Question: Simple AvalonDock application with only LayoutDocumentPane.

XAML:
'''
<Window x:Name="MainWindow1" x:Class="AvalonTest2.MainWindow"
xmlns="http://schemas.microsoft.com/winfx/2006/xaml/presentation"
xmlns:x="http://schemas.microsoft.com/winfx/2006/xaml"
xmlns:xcad="http://schemas.xceed.com/wpf/xaml/avalondock"
Title="MainWindow" Height="350" Width="525" Loaded="MainWindow1_Loaded">
<Grid Name="MainGrid" HorizontalAlignment="Stretch" VerticalAlignment="Stretch">
<Grid.RowDefinitions>
<RowDefinition Height="Auto"/>
<RowDefinition Height="*"/>
</Grid.RowDefinitions>
<ToolBar Grid.Row="0" Grid.Column="0">
<Button Content="New Tab" Margin="10,0,0,0" Click="NewTabClick"/>
<Button Content="Save layout" Margin="10,0,0,0" Click="Button_Click"/>
</ToolBar>
<xcad:DockingManager x:Name="dockManager" Grid.Row="1">
<xcad:LayoutRoot x:Name="_layoutRoot">
<xcad:LayoutPanel Orientation="Horizontal" x:Name="_layoutPanel">
<xcad:LayoutDocumentPane x:Name="workSpace">
<xcad:LayoutDocument ContentId="dummy" Title="Dummy" >
<Button x:Name="dummyButton" Content="Dummy Content" HorizontalAlignment="Center" VerticalAlignment="Center"/>
</xcad:LayoutDocument>
</xcad:LayoutDocumentPane>
</xcad:LayoutPanel>
</xcad:LayoutRoot>
</xcad:DockingManager>
</Grid>
</Window>
'''
Code:
'''
using System;
using System.IO;
using System.Windows;
using Xceed.Wpf.AvalonDock.Layout;
using Xceed.Wpf.AvalonDock.Layout.Serialization;
namespace AvalonTest2
{
public partial class MainWindow : Window
{
public MainWindow()
{
InitializeComponent();
}
private void NewTabClick(object sender, RoutedEventArgs e)
{
var ld = new LayoutDocument();
var x = new Random().Next().ToString();
ld.Title = x;
ld.ContentId = x;
workSpace.Children.Add(ld);
}
private void Button_Click(object sender, RoutedEventArgs e)
{
var layoutSerial = new XmlLayoutSerializer(dockManager);
layoutSerial.Serialize("layout.xml");
}
private void MainWindow1_Loaded(object sender, RoutedEventArgs e)
{
if (File.Exists("layout.xml"))
{
// var serializer = new XmlLayoutSerializer(dockManager);
// serializer.Deserialize("layout.xml");
}
}
}
}
'''
I press "New tab" button and everything is fine: new tab appears.
I restart the program, save layout ("Save layout" button), close program and remove comments on Deserialize lines.
I start the program and on pressing "New tab", no tabs appears. I'd look inside LayoutDocumentPane (workSpace), "Children" property is filled with new Documents.
What's wrong?
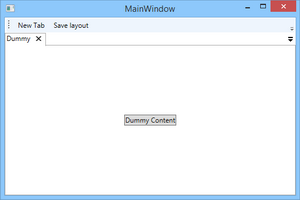
Answer: Unfortunately, the (de-)serializing functionality is implemented not very nice in the 'AvalonDock' suite.
On deserializing, a completely new 'LayoutRoot' object will be created. You define in XAML a 'LayoutDocumentPane' with name 'workSpace' and add the newly created 'LayoutDocument' into this pane. But, after deserialization, this 'LayoutDocumentPane' does not belong to the layout anymore - it has been removed; a new 'LayoutDocumentPane' has been created instead.
Therefore you cannot see any 'LayoutDocument' views added into the 'workSpace' container.
Don't reference the instance of your 'LayoutDocumentPane' by name, but rather find it dynamically instead. You have to change your code to something like:
'''
var ld = new LayoutDocument();
var x = new Random().Next().ToString();
ld.Title = x;
ld.ContentId = x;
LayoutDocumentPane documentPane = this.dockManager.Layout.Descendents().OfType<LayoutDocumentPane>().SingleOrDefault();
if (documentPane != null)
{
documentPane.Children.Add(ld);
}
'''